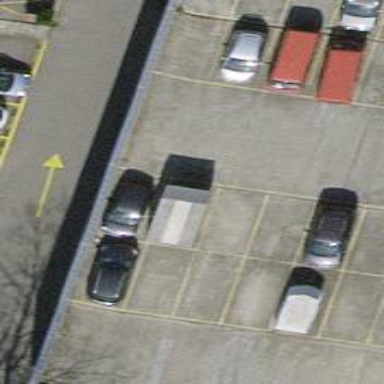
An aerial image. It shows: Parking aisle designated as service road.